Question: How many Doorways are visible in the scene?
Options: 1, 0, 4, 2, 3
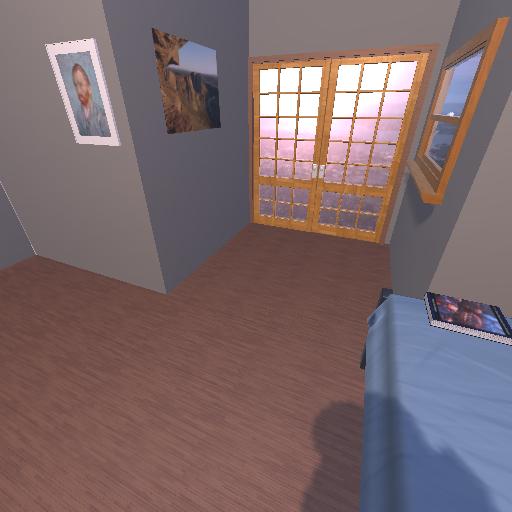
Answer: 1